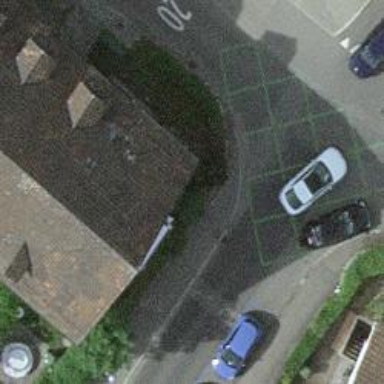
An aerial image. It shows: Kerb serving as barrier.